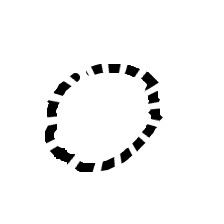
Shape: circle